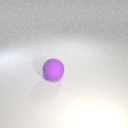
large purple rubber sphere